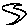
Label: zigzag